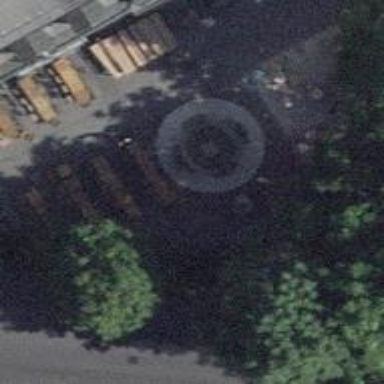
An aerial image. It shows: Beautiful fountain.